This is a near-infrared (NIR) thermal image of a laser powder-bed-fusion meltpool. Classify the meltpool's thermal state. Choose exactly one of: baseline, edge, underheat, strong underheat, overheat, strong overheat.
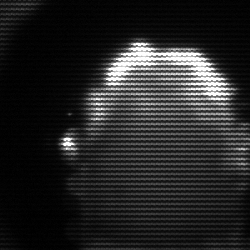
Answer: baseline